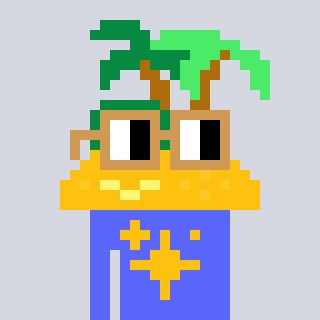
a pixel art character with square brown glasses, a island-shaped head and a purple-colored body on a cool background